四年级 · 度量几何学
1 平角 $=(\quad)$ 直角 2 平角 $=(\quad)$ 周角
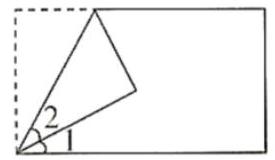
答案: 21

【分析】直角等于 90 度, 平角等于 180 度, 周角等于 360 度, 据此即可解答。

【详解】 1 平角 $=2$ 直角 2 平角 $=1$ 周角
【点睛】熟练掌握角的分类知识是解答本题的关键。
解析: 答案: 21

【分析】直角等于 90 度, 平角等于 180 度, 周角等于 360 度, 据此即可解答。

【详解】 1 平角 $=2$ 直角 2 平角 $=1$ 周角
【点睛】熟练掌握角的分类知识是解答本题的关键。